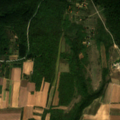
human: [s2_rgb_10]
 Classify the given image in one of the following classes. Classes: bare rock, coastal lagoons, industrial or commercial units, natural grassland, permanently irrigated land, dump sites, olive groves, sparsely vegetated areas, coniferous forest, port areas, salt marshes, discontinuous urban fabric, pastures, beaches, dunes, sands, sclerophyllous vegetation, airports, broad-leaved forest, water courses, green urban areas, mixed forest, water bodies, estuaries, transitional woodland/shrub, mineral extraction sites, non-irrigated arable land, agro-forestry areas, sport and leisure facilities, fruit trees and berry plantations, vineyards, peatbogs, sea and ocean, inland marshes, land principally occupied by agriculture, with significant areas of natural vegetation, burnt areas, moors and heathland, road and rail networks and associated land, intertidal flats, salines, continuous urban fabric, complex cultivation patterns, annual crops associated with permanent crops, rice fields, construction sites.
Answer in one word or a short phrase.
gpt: non-irrigated arable land, complex cultivation patterns, land principally occupied by agriculture, with significant areas of natural vegetation, broad-leaved forest, mixed forest